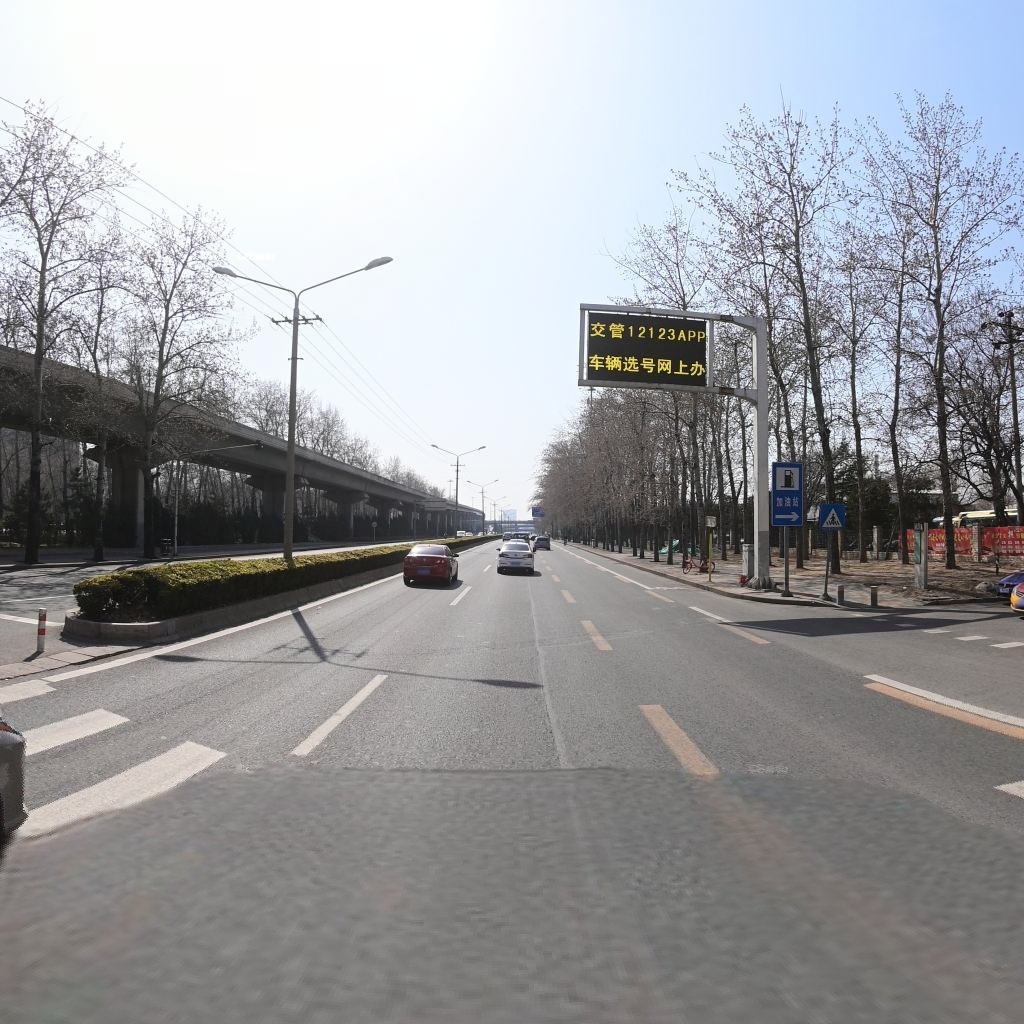
Region: Chaoyang
Road damage annotations: longitudinal patch